Current action and preconditions to check: trajectory_clear

Your task: For each precondition in the list above, predict whether it will hold at this action.

Consider the current scene as observed from the mobile robot's camera, and analyze the predicted future states of all dynamic agents (e.g., people, animals, vehicles, or any moving entities) within the NEXT SECOND.

IMPORTANT: Only answer "very likely" if you are absolutely certain—based on strong, clear evidence—that a dynamic agent will violate the precondition in the predicted future state. Do NOT answer "very likely" for unlikely, ambiguous, or low-probability risks.

Ask yourself for each precondition: Is there a high probability, with clear and convincing evidence, that the predicted future states of any dynamic agent will interfere with the predicted future state of the currently executing action within the NEXT SECOND, causing that precondition to fail?

Assess the risk level based on these predictions. Use "likely" or "very likely" if motions create a clear risk of interference.

Use "neutral" or "improbable" if agents are nearby but their predicted paths are clearly diverging or non-conflicting.

Failure Risk Categories: "very improbable", "improbable", "neutral", "likely", "very likely"

Answer Format: Output ONLY the probability_of_failure value from these categories: "very improbable", "improbable", "neutral", "likely", "very likely"

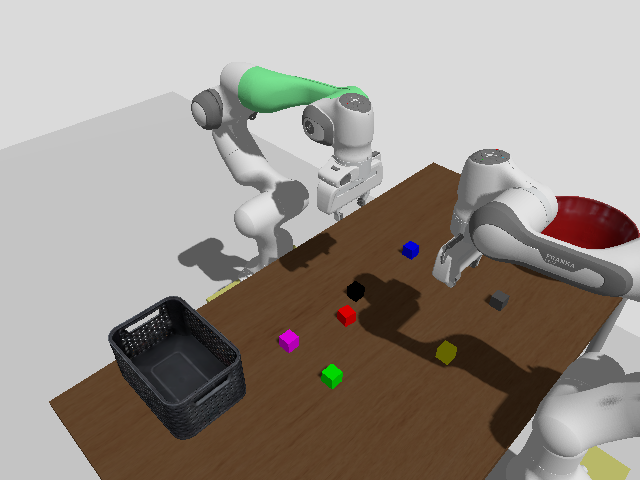

Answer: very improbable